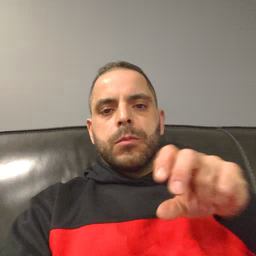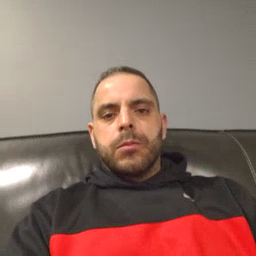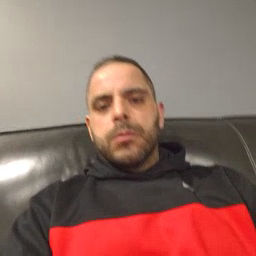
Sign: loud